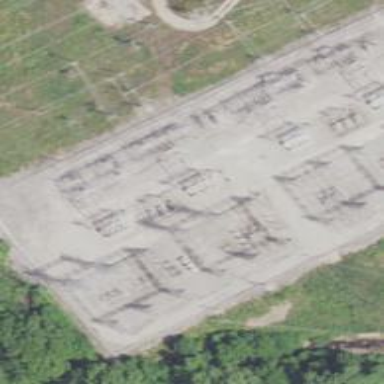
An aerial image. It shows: Substation.